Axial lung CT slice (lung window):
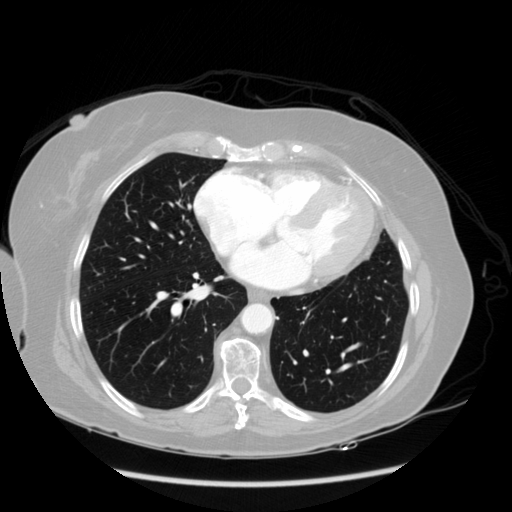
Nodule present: no